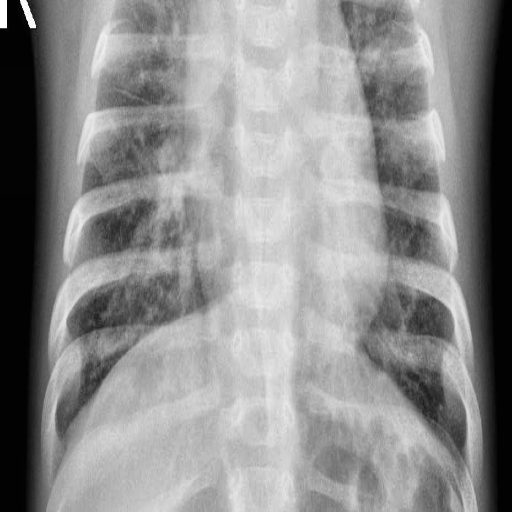
Finding: PNEUMONIA